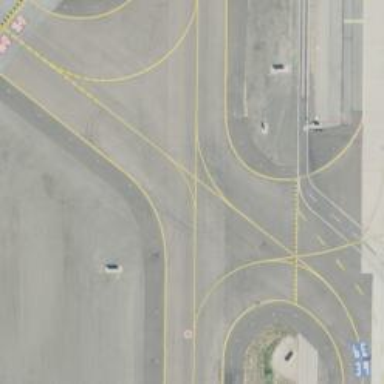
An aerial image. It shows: Image of taxiway at airport.